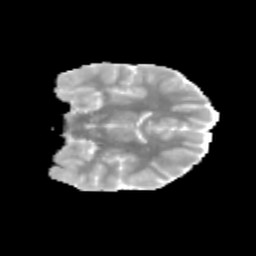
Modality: MD
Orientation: coronal
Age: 9
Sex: male
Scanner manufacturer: siemens
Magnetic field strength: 3 T
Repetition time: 3.8 s
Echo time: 0.07 s